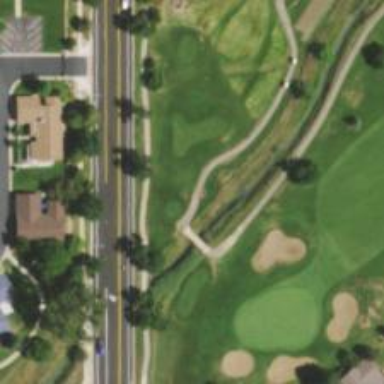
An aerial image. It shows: Service road designed as golf cart path.